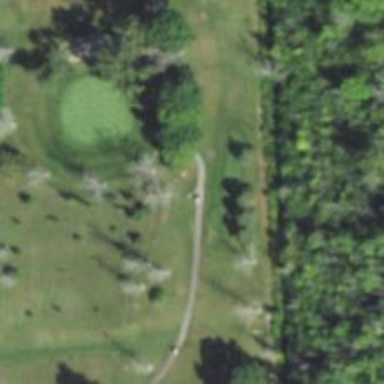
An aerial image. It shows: Pathway for golfing.